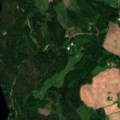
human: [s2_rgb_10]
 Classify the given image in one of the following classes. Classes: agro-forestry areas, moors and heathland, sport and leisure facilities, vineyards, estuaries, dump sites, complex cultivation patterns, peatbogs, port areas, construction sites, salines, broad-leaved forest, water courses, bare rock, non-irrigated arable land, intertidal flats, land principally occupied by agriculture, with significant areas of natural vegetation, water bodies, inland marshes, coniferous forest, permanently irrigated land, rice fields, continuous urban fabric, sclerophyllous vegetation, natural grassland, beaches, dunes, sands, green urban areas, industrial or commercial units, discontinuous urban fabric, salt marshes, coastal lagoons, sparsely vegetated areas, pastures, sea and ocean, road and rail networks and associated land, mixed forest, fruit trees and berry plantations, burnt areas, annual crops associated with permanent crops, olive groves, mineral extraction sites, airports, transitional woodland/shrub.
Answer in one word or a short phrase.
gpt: land principally occupied by agriculture, with significant areas of natural vegetation, mixed forest, water bodies